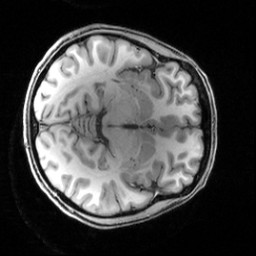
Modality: T1w
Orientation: axial
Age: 26
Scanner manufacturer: siemens
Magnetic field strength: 3 T
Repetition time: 2.5 s
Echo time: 0.00444 s